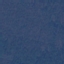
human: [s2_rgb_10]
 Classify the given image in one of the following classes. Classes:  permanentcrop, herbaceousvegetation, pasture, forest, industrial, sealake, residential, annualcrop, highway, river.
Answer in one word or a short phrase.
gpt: Forest